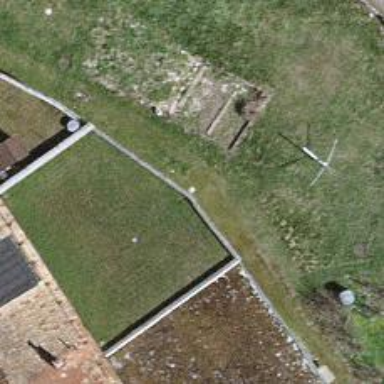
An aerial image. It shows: Retaining wall.